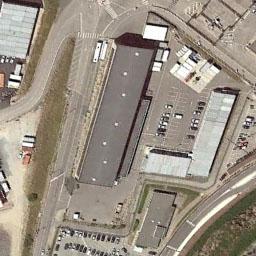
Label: industrial_area